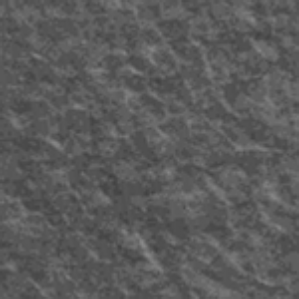
Label: frost